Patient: sex M, age 75
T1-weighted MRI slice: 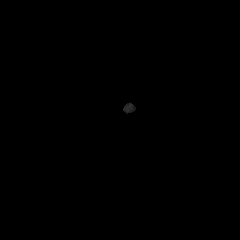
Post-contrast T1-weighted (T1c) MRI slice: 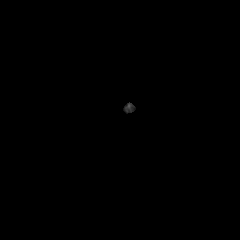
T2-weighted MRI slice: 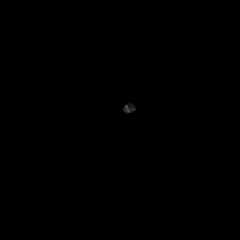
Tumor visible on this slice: no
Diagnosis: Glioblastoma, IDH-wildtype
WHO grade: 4